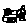
Label: house